Interaction volume radius: 10 \u00c5
Interaction volume height: 25 \u00c5
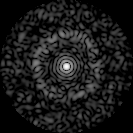
Disorder parameter: 0.8153